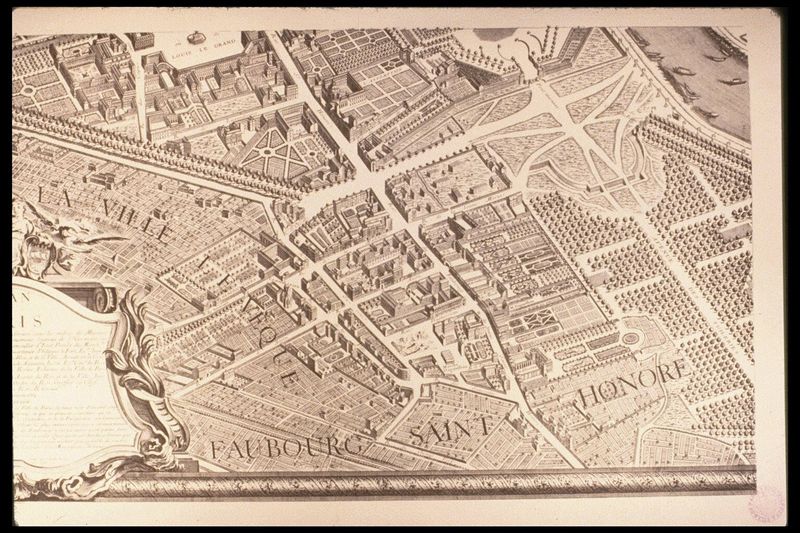
Titel: Faubourg Saint-Honoré
Standort: Paris
Institution: Plan Turgot
Schlagwörter: bäume, fluss, stadt, ufer, ausschnitt, braun, frankreich, paris, schwarz, strasse, zeichnung, anlage, gebäude, park, parkanlage, schloss, muster, alt, architektur, rahmen, bild, bach, felder, häuser, wege, boote, garten, relief, schiffe, schrift, papier, ansicht, vedute, flächen, allee, grafik, graphik, monochrom, platz, vorort, sepia, französisch, seine, tafel, kartusche, detail, inschrift, floral, gerade, befestigung, stadtansicht, straßen, wasserlauf, draufsicht, kreuzung, druck, druckgrafik, text, beschriftung, stempel, entwurf, lilie, wappen, karte, alleen, grünfläche, stadtmauer, plan, gärten, gerahmt, block, louvre, weltausstellung, legende, wohnungen, grundriss, boulevard, innenhöfe, haussmann, lageplan, gartenanlage, komplex, paln, prachtstrasse, plätze, schrifttafel, stadtplan, grünflächen, stadtviertel, vogelsicht, stadtkarte, stadtpark, gebäudekomplex, straßenverläufe, starße, banlieu, baumschule, parks, reliefartig, schloßpark, honore, tuilerien, häuserblocks, flugansicht, saint, freiburg, architektue, straßenplan, faubourg, turgot, champs ellysse, faubourg saint honore, heiliger honorius, la ville, saint honore, straasen, veque, ville, de, honoft, honorf, la vilee de veque, asint